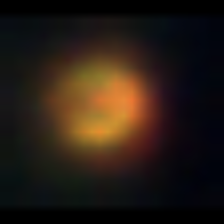
Taxon: NanoPlankton
Group: Other